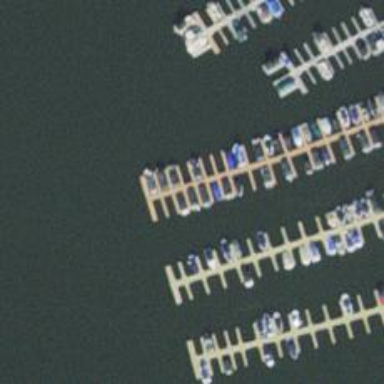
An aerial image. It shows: Man-made pier.